Question: As you can see I have a HibernateUtil that I use to persist data to my database. The same code I use in my userBean.save method is the same code I use in my junit test. In my junit test below it works perfectly. However when I try to call the userBean.save method in my commandbutton it gives me an error, org.hibernate.HibernateException: /hibernate.cfg.xml not found.
After some debugging I can tell you the error happens in hibernateUtil class, configuration.configure().addAnnotatedClass(userBean.class);
If I change the commandbutton action to welcome, which is the name of my welcome page, the form works fine by redirecting me to the welcome page and it outputs the bean values on the page. This means , as far as I'm concerned ,that the bean is been initialized correctly.
This is very confusing, why is it working in my junit test and not on my jsf page?
'''
public class HibernateUtil {
private static final SessionFactory sessionFactory = buildSessionFactory();
private static ServiceRegistry serviceRegistry;
private static SessionFactory buildSessionFactory() {
try {
Configuration configuration = new Configuration();
configuration.configure().addAnnotatedClass(userBean.class);
serviceRegistry = new ServiceRegistryBuilder().applySettings(configuration.getProperties()).buildServiceRegistry();
SessionFactory sessionFactory = configuration.buildSessionFactory(serviceRegistry);
// Create the SessionFactory from hibernate.cfg.xml
return sessionFactory;
}
catch (Throwable ex) {
// Make sure you log the exception, as it might be swallowed
System.err.println("Initial SessionFactory creation failed." + ex);
throw new ExceptionInInitializerError(ex);
}
}
public static SessionFactory getSessionFactory() {
return sessionFactory;
}
'''
}
'''
package Beans;
import javax.faces.bean.ManagedBean;
import javax.persistence.Entity;
import javax.persistence.GeneratedValue;
import javax.persistence.Id;
import org.hibernate.*;
import controller.HibernateUtil;
import javax.persistence.Table;
@ManagedBean
@Entity
@Table(name = "userBean")
public class userBean {
@Id @GeneratedValue
private int id;
public int getId() {
return id;
}
public void setId(int id) {
this.id = id;
}
private String name;
private int age=0;
public String getName() {
return name;
}
public void setName(String n) {
this.name = n;
}
public int getAge() {
return age;
}
public void setAge(int age) {
this.age = age;
}
//Methods
public void save(){
//HibernateUtil.getSessionFactory().close();
Session session = HibernateUtil.getSessionFactory().getCurrentSession();
session.beginTransaction();
userBean u=new userBean();
u.setName("saveName");
u.setAge(20);
session.save(u);
session.getTransaction().commit();
HibernateUtil.getSessionFactory().close();
}
}
'''
Junittest.java
'''
public void test2(){
Session session = HibernateUtil.getSessionFactory().getCurrentSession();
session.beginTransaction();
userBean u=new userBean();
u.setName("tommy");
u.setAge(20);
session.save(u);
session.getTransaction().commit();
HibernateUtil.getSessionFactory().close();
}
'''
index.xhtml
'''
<!DOCTYPE html PUBLIC "-//W3C//DTD XHTML 1.0 Transitional//EN"
"http://www.w3.org/TR/xhtml1/DTD/xhtml1-transitional.dtd">
<html xmlns="http://www.w3.org/1999/xhtml"
xmlns:h="http://java.sun.com/jsf/html"
xmlns:f="http://java.sun.com/jsf/core">
<h:head>
<title>JSF 2: Blank Starting-Point Project</title>
<link href="./css/styles.css"
rel="stylesheet" type="text/css"/>
</h:head>
<h:body>
<h:form>
<h:inputText id="it" value="#{userBean.name}"/>
<h:commandButton id="btn" value="Submit" action="#{userBean.save}"/>
</h:form>
</h:body>
</html>
'''
---
## More information
As I said the problem is comming from
configuration.configure().addAnnotatedClass(userBean.class);
So I took my debugger through and copied the console outputs from when we cross this piece of code.
Here is the output from the working Junit test
'''
000021: Bytecode provider name : javassist
Mar 24, 2013 2:10:21 PM org.hibernate.cfg.Configuration configure
INFO: HHH000043: Configuring from resource: /hibernate.cfg.xml
Mar 24, 2013 2:10:21 PM org.hibernate.cfg.Configuration getConfigurationInputStream
INFO: HHH000040: Configuration resource: /hibernate.cfg.xml
Mar 24, 2013 2:10:21 PM org.hibernate.internal.util.xml.DTDEntityResolver resolveEntity
WARN: HHH000223: Recognized obsolete hibernate namespace http://hibernate.sourceforge.net/. Use namespace http://www.hibernate.org/dtd/ instead. Refer to Hibernate 3.6 Migration Guide!
Mar 24, 2013 2:10:21 PM org.hibernate.cfg.Configuration doConfigure
INFO: HHH000041: Configured SessionFactory: null
'''
Here is the code from the not working jsf running
'''
14:23:03,988 INFO [org.hibernate.cfg.Configuration] (http-localhost-127.0.0.1-8080-2) HHH000043: Configuring from resource: /hibernate.cfg.xml
14:23:03,998 INFO [org.hibernate.cfg.Configuration] (http-localhost-127.0.0.1-8080-2) HHH000040: Configuration resource: /hibernate.cfg.xml
14:23:04,057 ERROR [stderr] (http-localhost-127.0.0.1-8080-2) Initial SessionFactory creation failed.org.hibernate.HibernateException: /hibernate.cfg.xml not found
'''
In fact here is an image of my folder structure showing my src and deployed resources as well

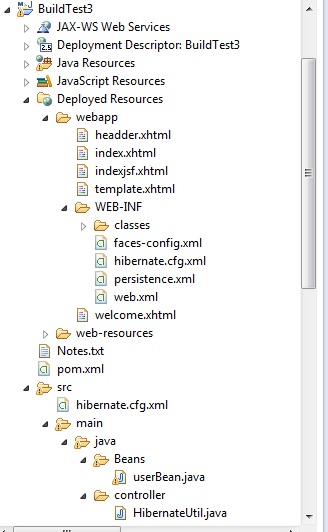
Answer: The cause of the problem is that JUnit can't find 'hibernate.cfg.xml'. This happens, because you place all '*.xml' resources into 'WEB-INF/classes' folder. In this case these resources are visible in classpath of web-application, but not visible for JUnit tests.
As a solution I recommend you doing as follows:
1. Move all *.xml resources from WEB-INF/classes into root of sources folder.
2. Make sure, that you compiler doesn't ignore *.xml files
As the final result, your '*.xml' resources anyway will be in 'WEB-INF/classes' folder, but you can also get those resources from classpath.
Please note, that you need to files, otherwise there might be conflitcs of versions.